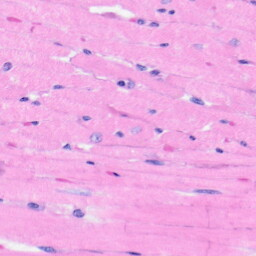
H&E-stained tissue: Heart